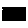
Label: line